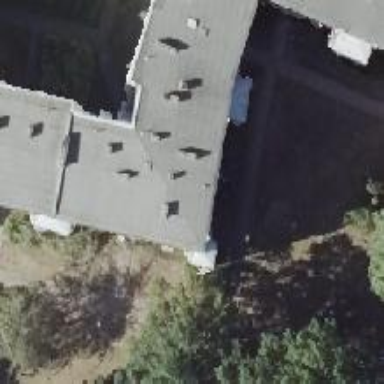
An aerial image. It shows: Flat-roofed apartment building.